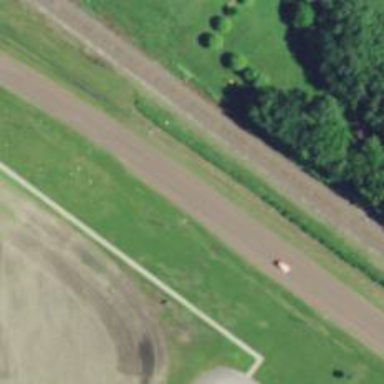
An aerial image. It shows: Asphalt trunk highway.